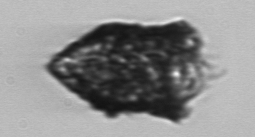
Label: Tintinnopsis